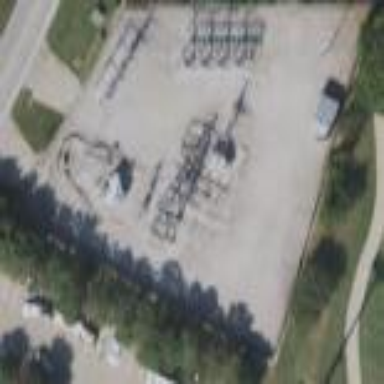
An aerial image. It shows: Outdoor distribution power substation.